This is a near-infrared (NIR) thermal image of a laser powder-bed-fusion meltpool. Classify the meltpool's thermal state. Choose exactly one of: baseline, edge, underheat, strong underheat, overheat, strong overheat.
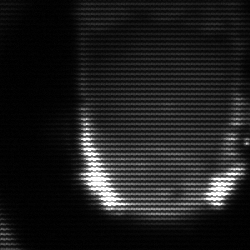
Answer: baseline